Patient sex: M
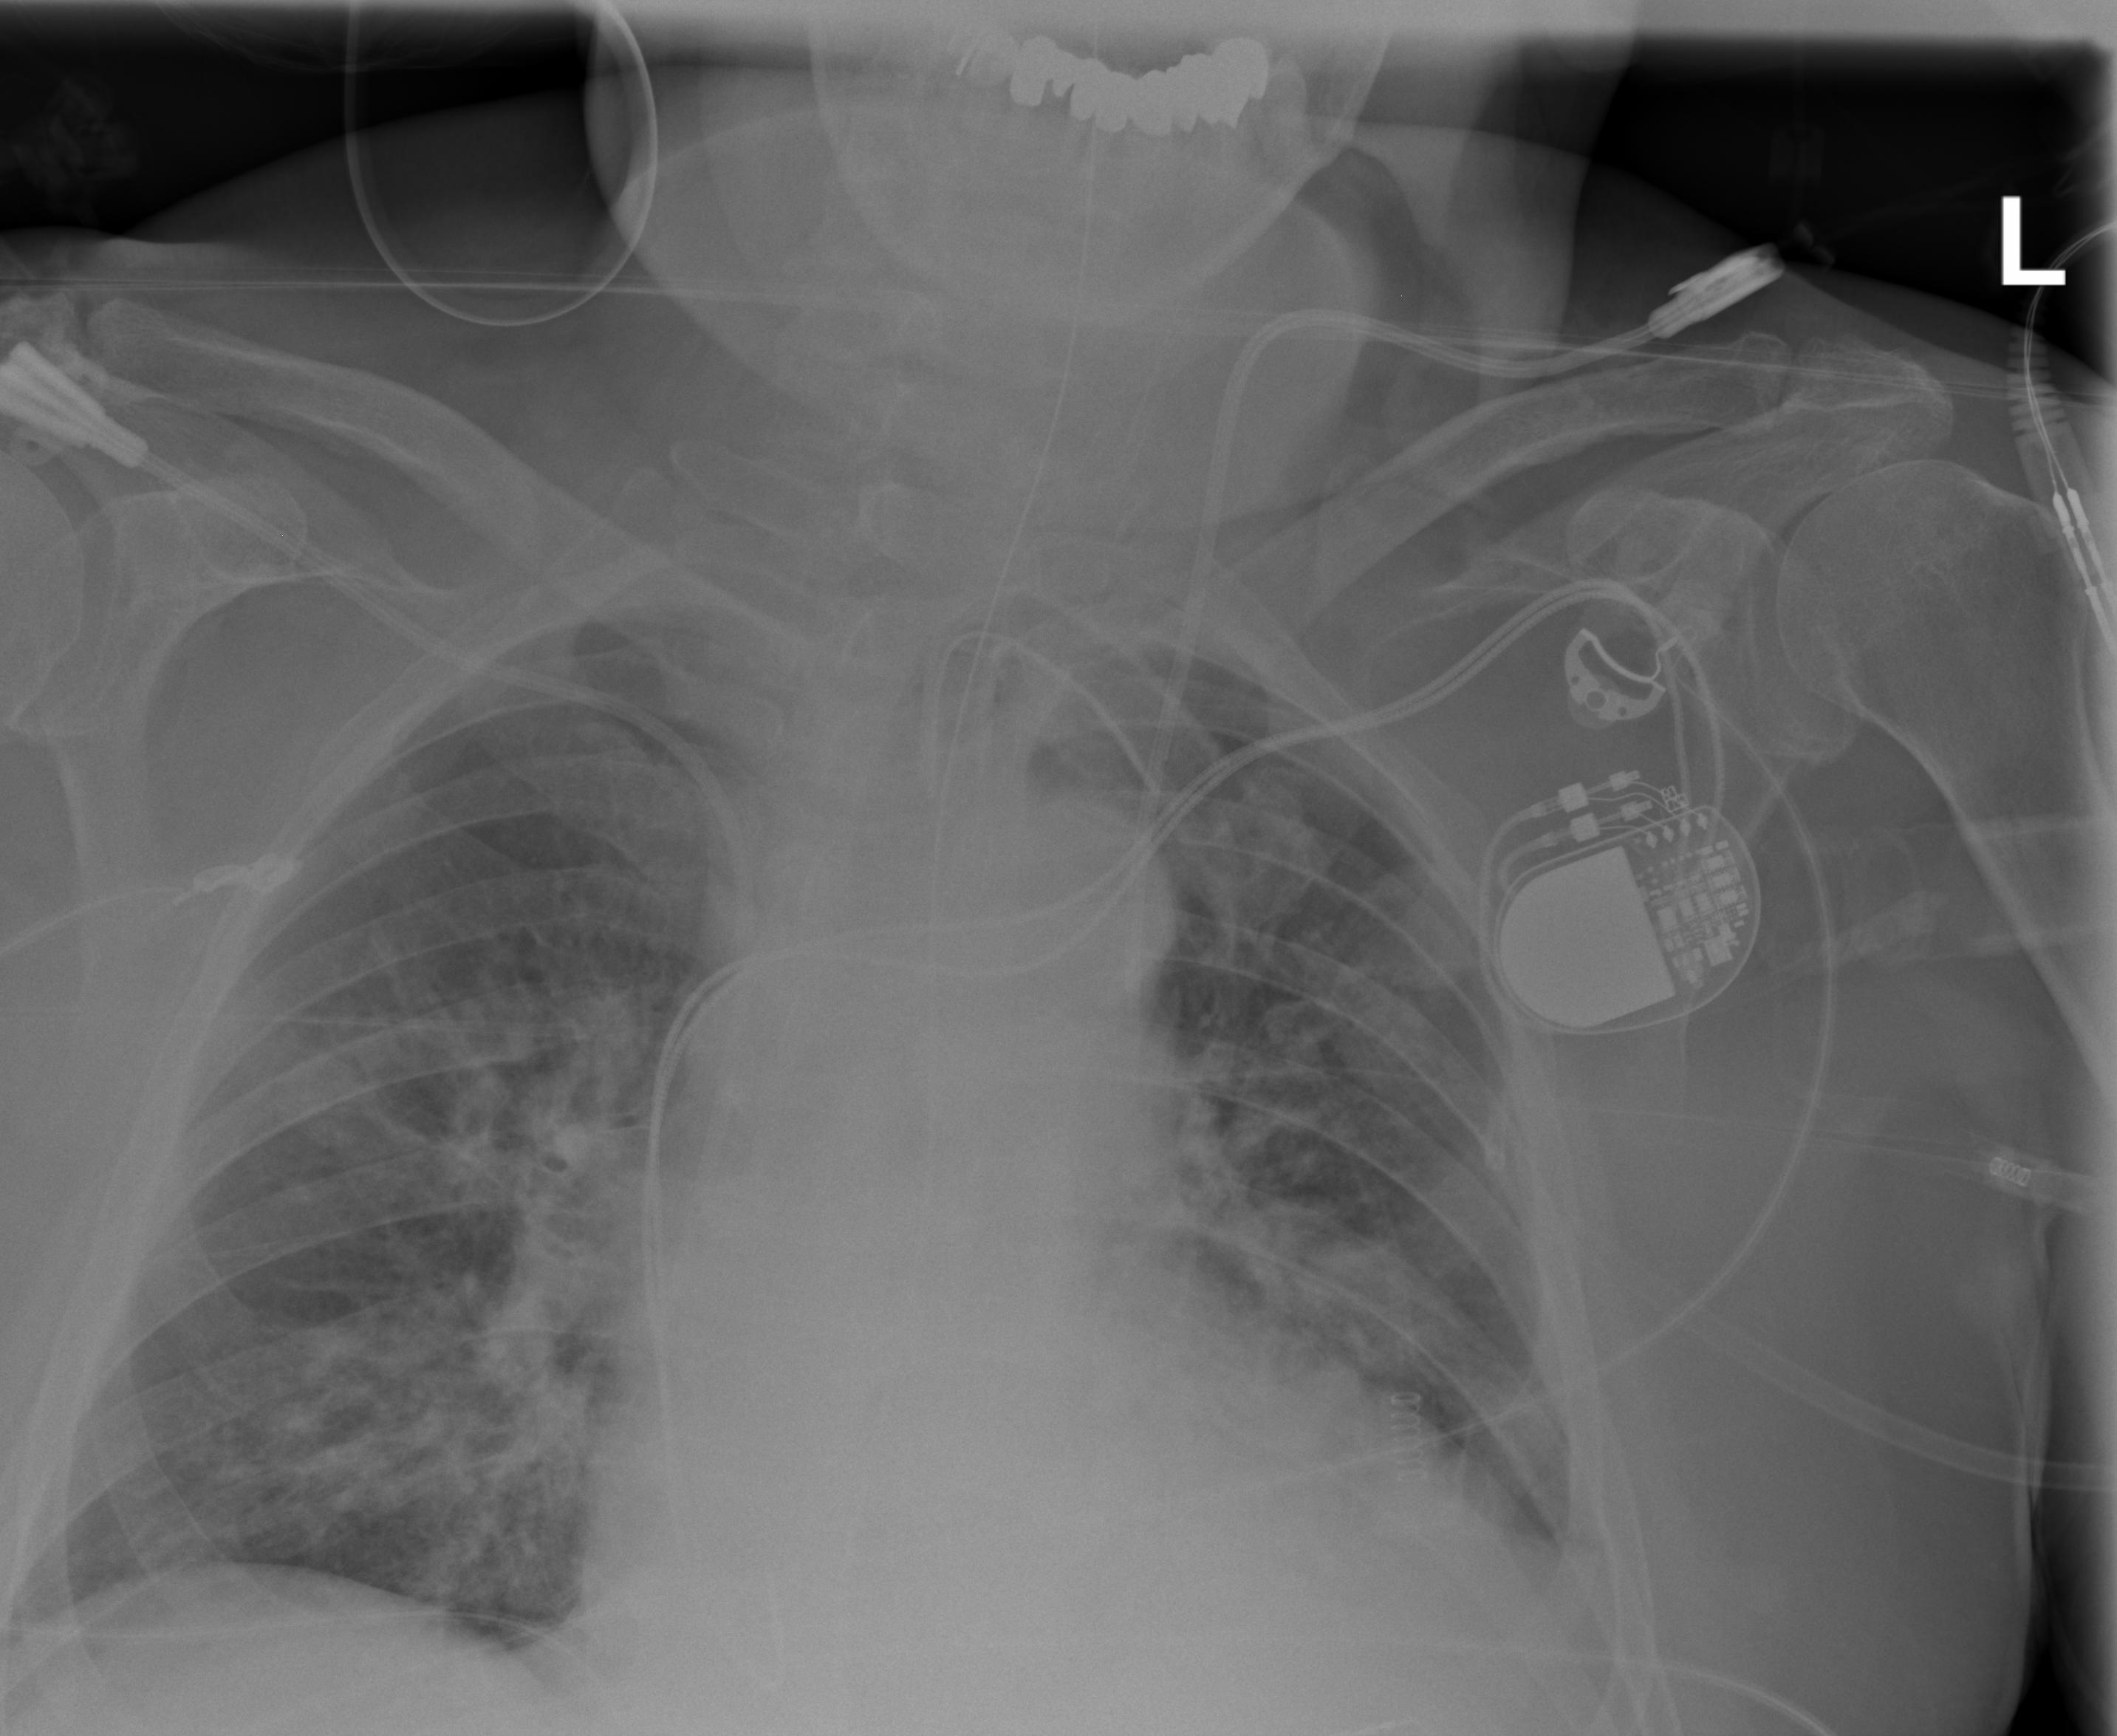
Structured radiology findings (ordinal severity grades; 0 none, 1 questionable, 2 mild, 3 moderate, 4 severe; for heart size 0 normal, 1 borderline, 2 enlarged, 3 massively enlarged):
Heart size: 2
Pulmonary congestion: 2
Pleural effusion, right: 0
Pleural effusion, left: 2
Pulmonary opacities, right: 2
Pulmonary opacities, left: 2
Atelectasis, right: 2
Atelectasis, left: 2